Interaction volume radius: 5 \u00c5
Interaction volume height: 15 \u00c5
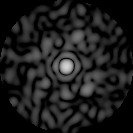
Disorder parameter: 0.8612